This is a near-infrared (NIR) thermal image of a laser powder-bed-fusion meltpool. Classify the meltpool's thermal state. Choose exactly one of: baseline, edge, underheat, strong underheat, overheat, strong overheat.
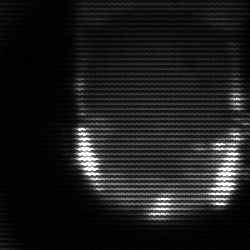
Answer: baseline